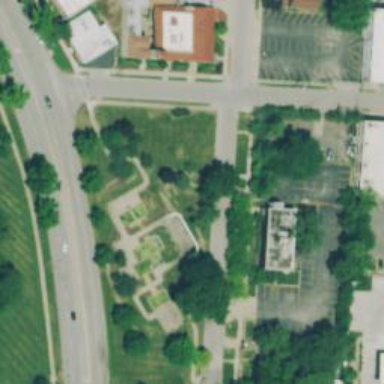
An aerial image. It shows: Memorial site with historic significance.